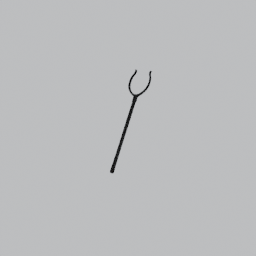
Label: tools